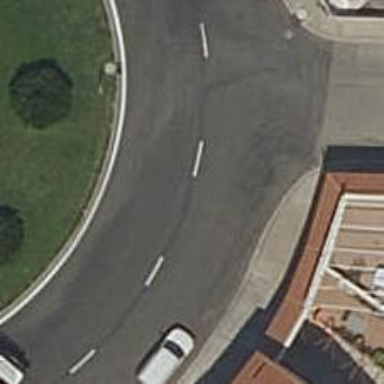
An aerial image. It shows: Residential road that intersects with roundabout.